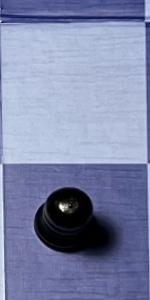
Label: Pawn_Black